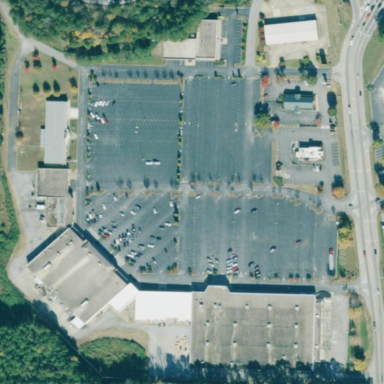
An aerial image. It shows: Retail area known as shopping mall.